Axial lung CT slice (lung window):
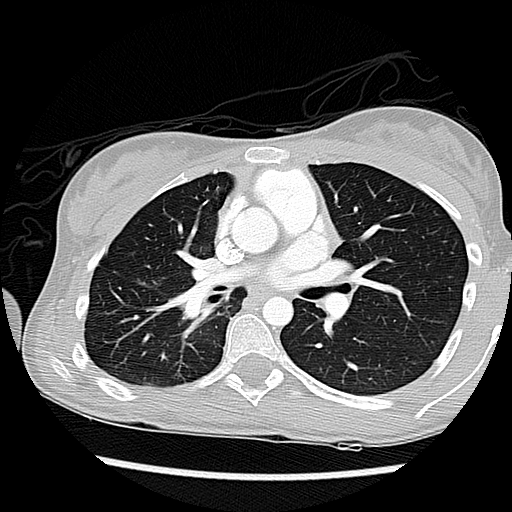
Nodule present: no